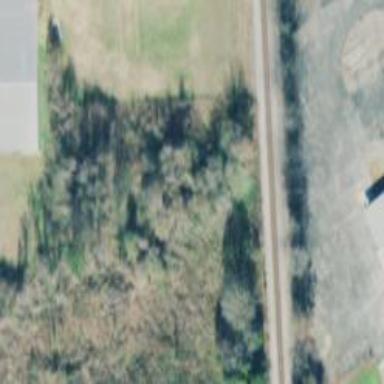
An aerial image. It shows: Abandoned spur railway.